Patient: sex M, age 59
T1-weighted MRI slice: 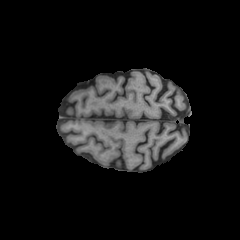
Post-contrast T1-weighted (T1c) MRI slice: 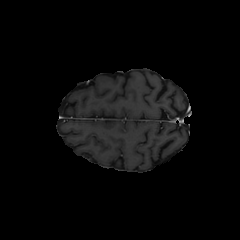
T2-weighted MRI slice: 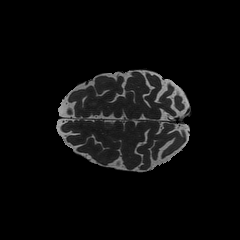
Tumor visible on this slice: no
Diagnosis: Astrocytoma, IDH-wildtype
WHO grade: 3